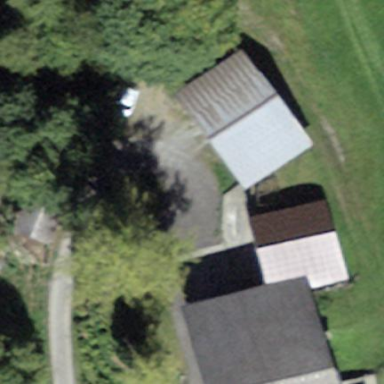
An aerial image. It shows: Garage.